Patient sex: M
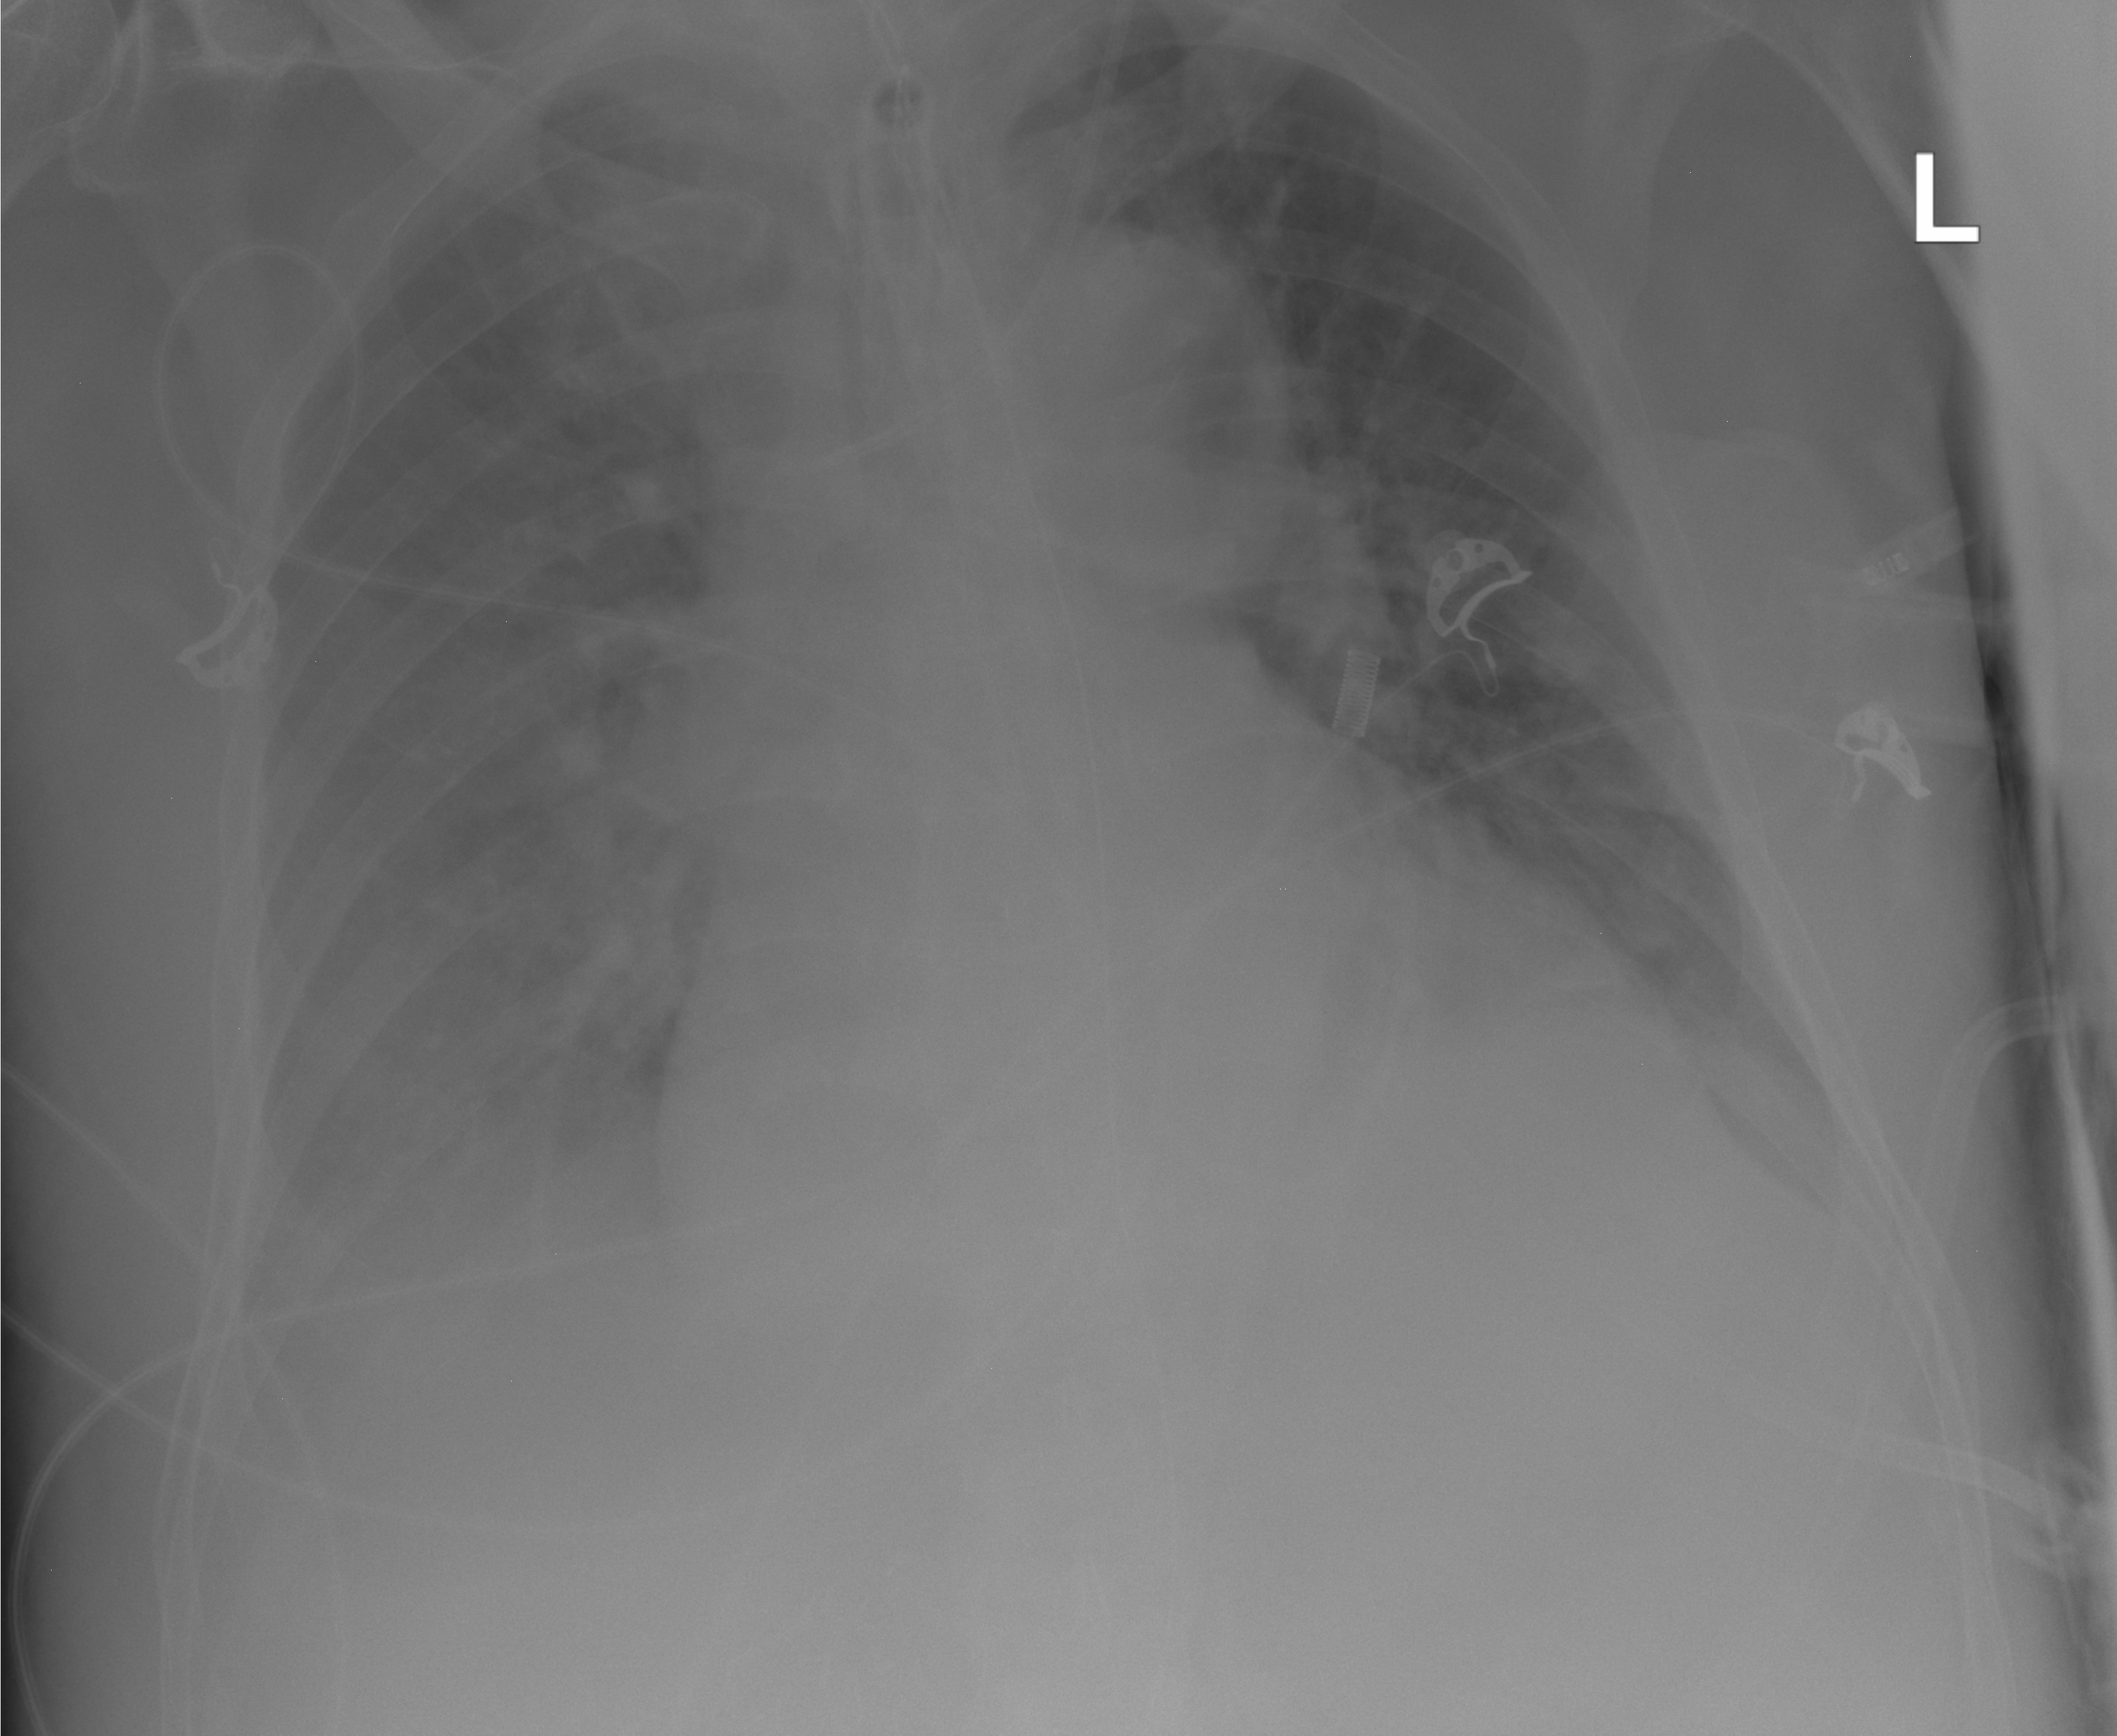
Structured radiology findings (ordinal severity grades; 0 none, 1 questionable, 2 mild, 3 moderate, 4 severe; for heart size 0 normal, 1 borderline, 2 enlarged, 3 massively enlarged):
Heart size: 2
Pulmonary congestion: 2
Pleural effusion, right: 2
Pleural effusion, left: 3
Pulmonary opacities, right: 0
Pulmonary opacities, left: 0
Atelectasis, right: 2
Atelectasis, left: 2